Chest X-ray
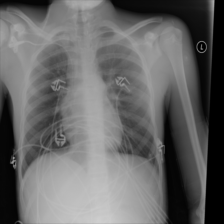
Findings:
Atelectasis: negative
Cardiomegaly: negative
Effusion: negative
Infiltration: negative
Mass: positive
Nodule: negative
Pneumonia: negative
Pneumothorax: negative
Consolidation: negative
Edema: negative
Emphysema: negative
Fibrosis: negative
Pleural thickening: negative
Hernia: negative